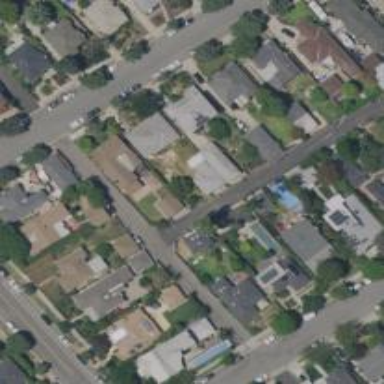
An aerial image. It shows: Residential alley used as service road.